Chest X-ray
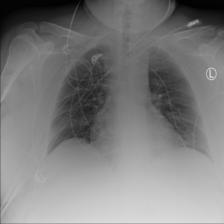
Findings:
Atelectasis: negative
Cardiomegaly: negative
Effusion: negative
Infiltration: positive
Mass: negative
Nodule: negative
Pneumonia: negative
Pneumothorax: negative
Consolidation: negative
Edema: negative
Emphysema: negative
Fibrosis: negative
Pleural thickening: negative
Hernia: negative